Question: Can someone help me to place my GWT application on Jetty. I am not using maven. I have libraries in my build path.
First I am taking the war folder already exploded and copy it in jetty/webapps, then in folder context.
1. I have placed a folde named BiddingSystem in folder web apps, it is an already exploded folder and not a .war file
2. In folder jetty/context, there is a file test.xml I am renaming the file to BiddingSystem.xml
and also editing content of BiddingSystem.xml, finally the content of BiddingSystem.xml is
'''
<?xml version="1.0" encoding="ISO-8859-1"?>
<!DOCTYPE Configure PUBLIC "-//Jetty//Configure//EN" "http://www.eclipse.org/jetty/configure.dtd">
<configure class="org.mortbay.jetty.webapp.WebAppContext">
<set name="contextPath">/BiddingSystem</set>
<set name="war"><systemproperty name="jetty.home" default="."/>/webapps/BiddingSystem</set>
</configure>
'''
I am getting this error:

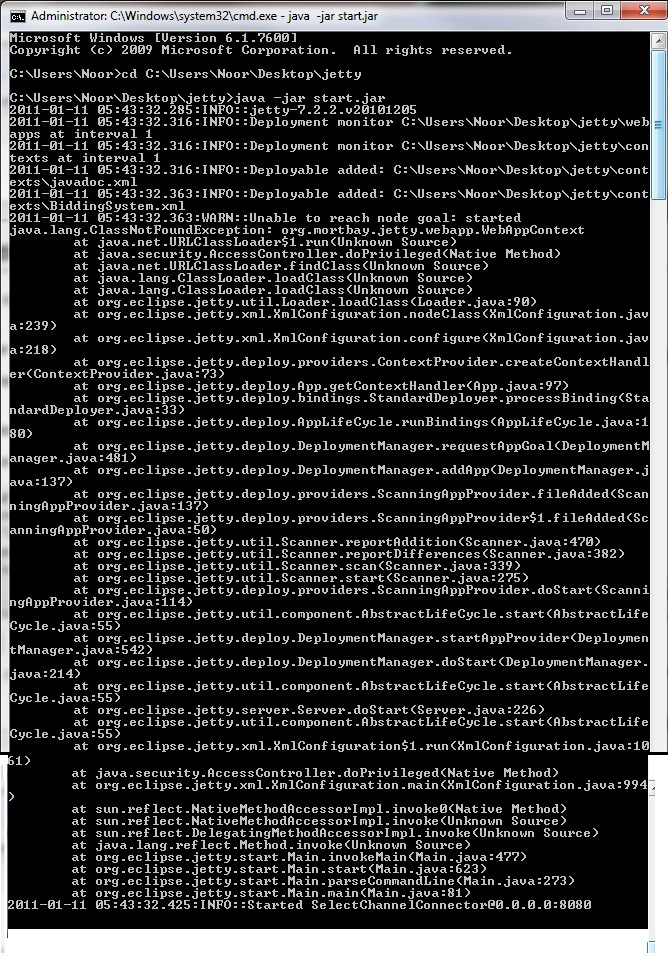
Answer: to deploy GWT app on Jetty, you often do not need to configure anything.
Copy your 'war' folder (which is created in your eclipse project by GWT) to JETTY_HOME\webapps
change the name 'war' to anything you like for examples "StockWatcher" so you will have JETTY_HOME\webapps\StockWatcher. Now start jetty server and try <URL>